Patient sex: M
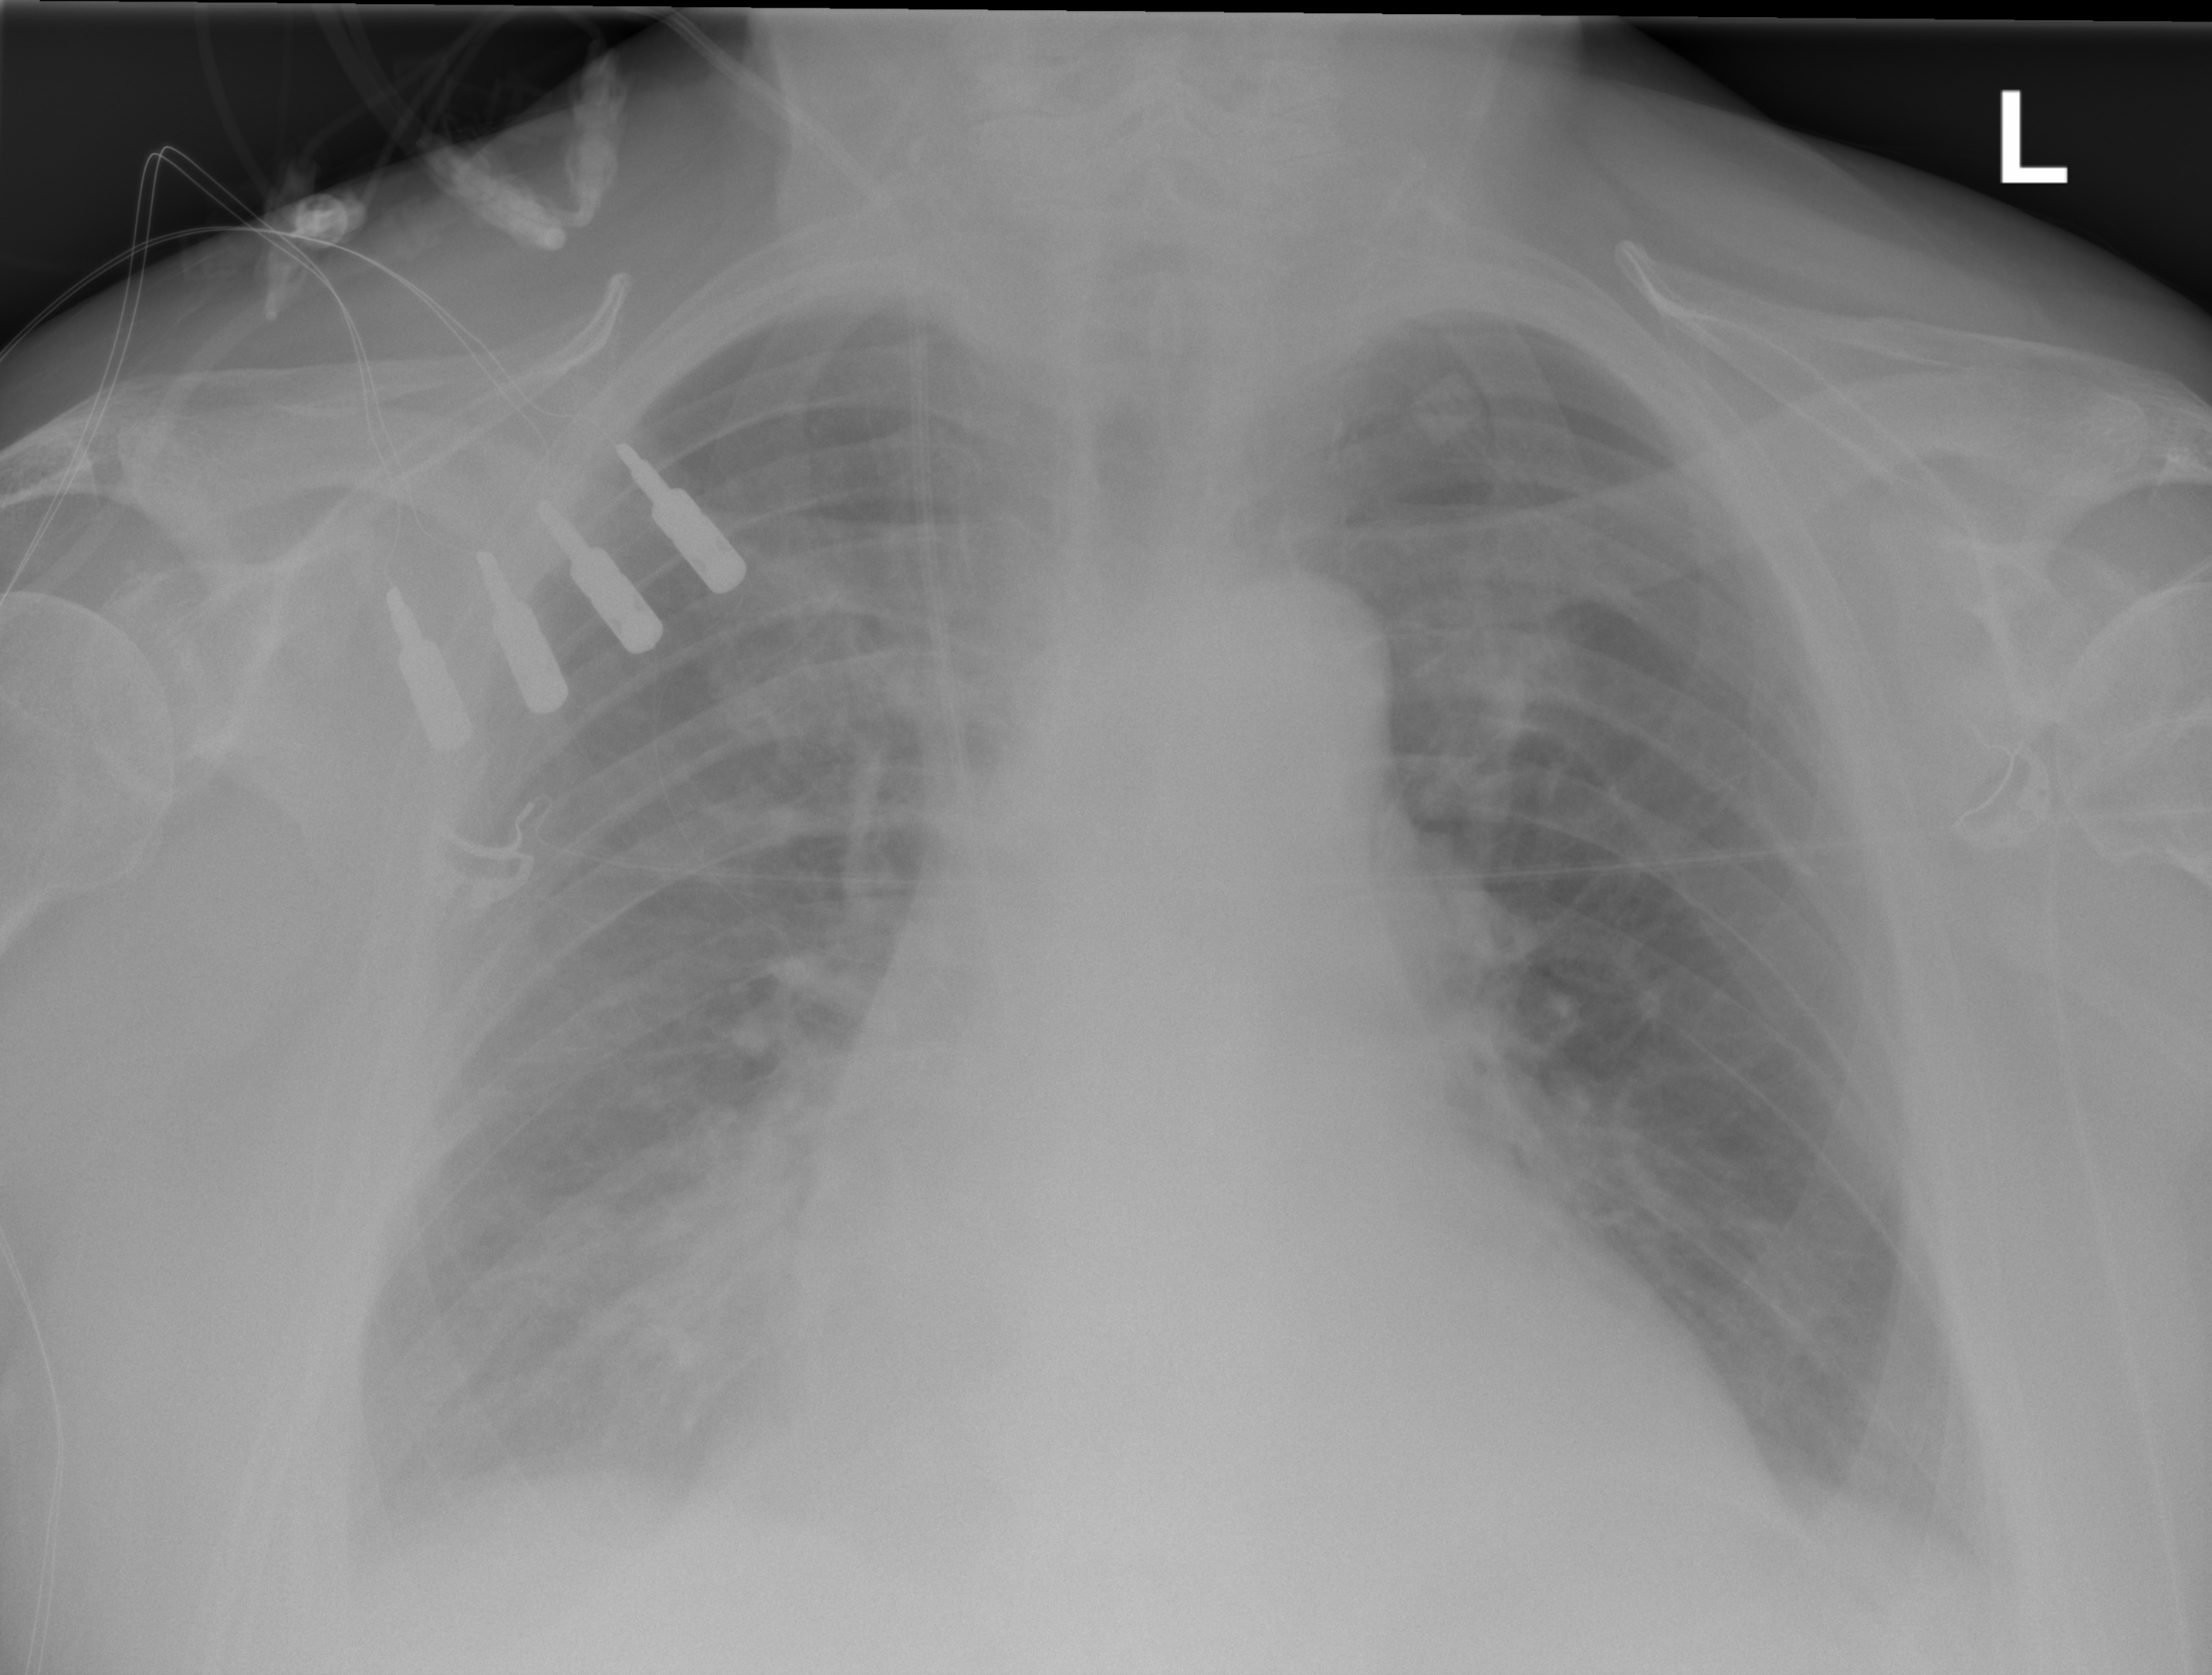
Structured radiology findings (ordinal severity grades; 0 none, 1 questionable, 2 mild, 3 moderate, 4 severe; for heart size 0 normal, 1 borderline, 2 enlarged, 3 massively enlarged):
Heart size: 2
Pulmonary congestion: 2
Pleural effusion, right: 2
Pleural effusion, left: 2
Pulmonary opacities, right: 2
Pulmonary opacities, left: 0
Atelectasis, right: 2
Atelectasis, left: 2